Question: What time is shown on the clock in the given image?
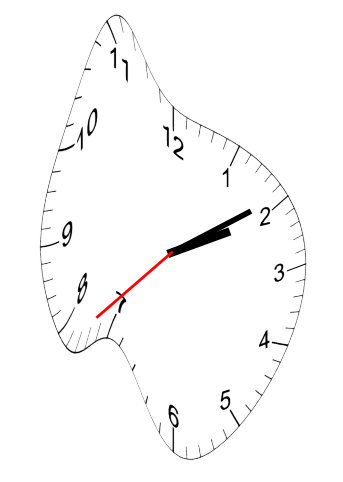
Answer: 02:09:38